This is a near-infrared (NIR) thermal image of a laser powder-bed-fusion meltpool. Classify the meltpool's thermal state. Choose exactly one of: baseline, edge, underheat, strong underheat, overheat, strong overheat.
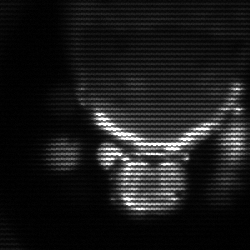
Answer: edge